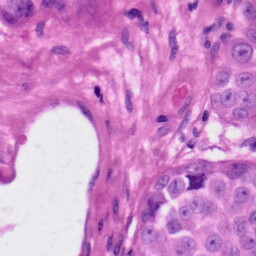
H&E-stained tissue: Skin